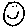
Label: smiley face